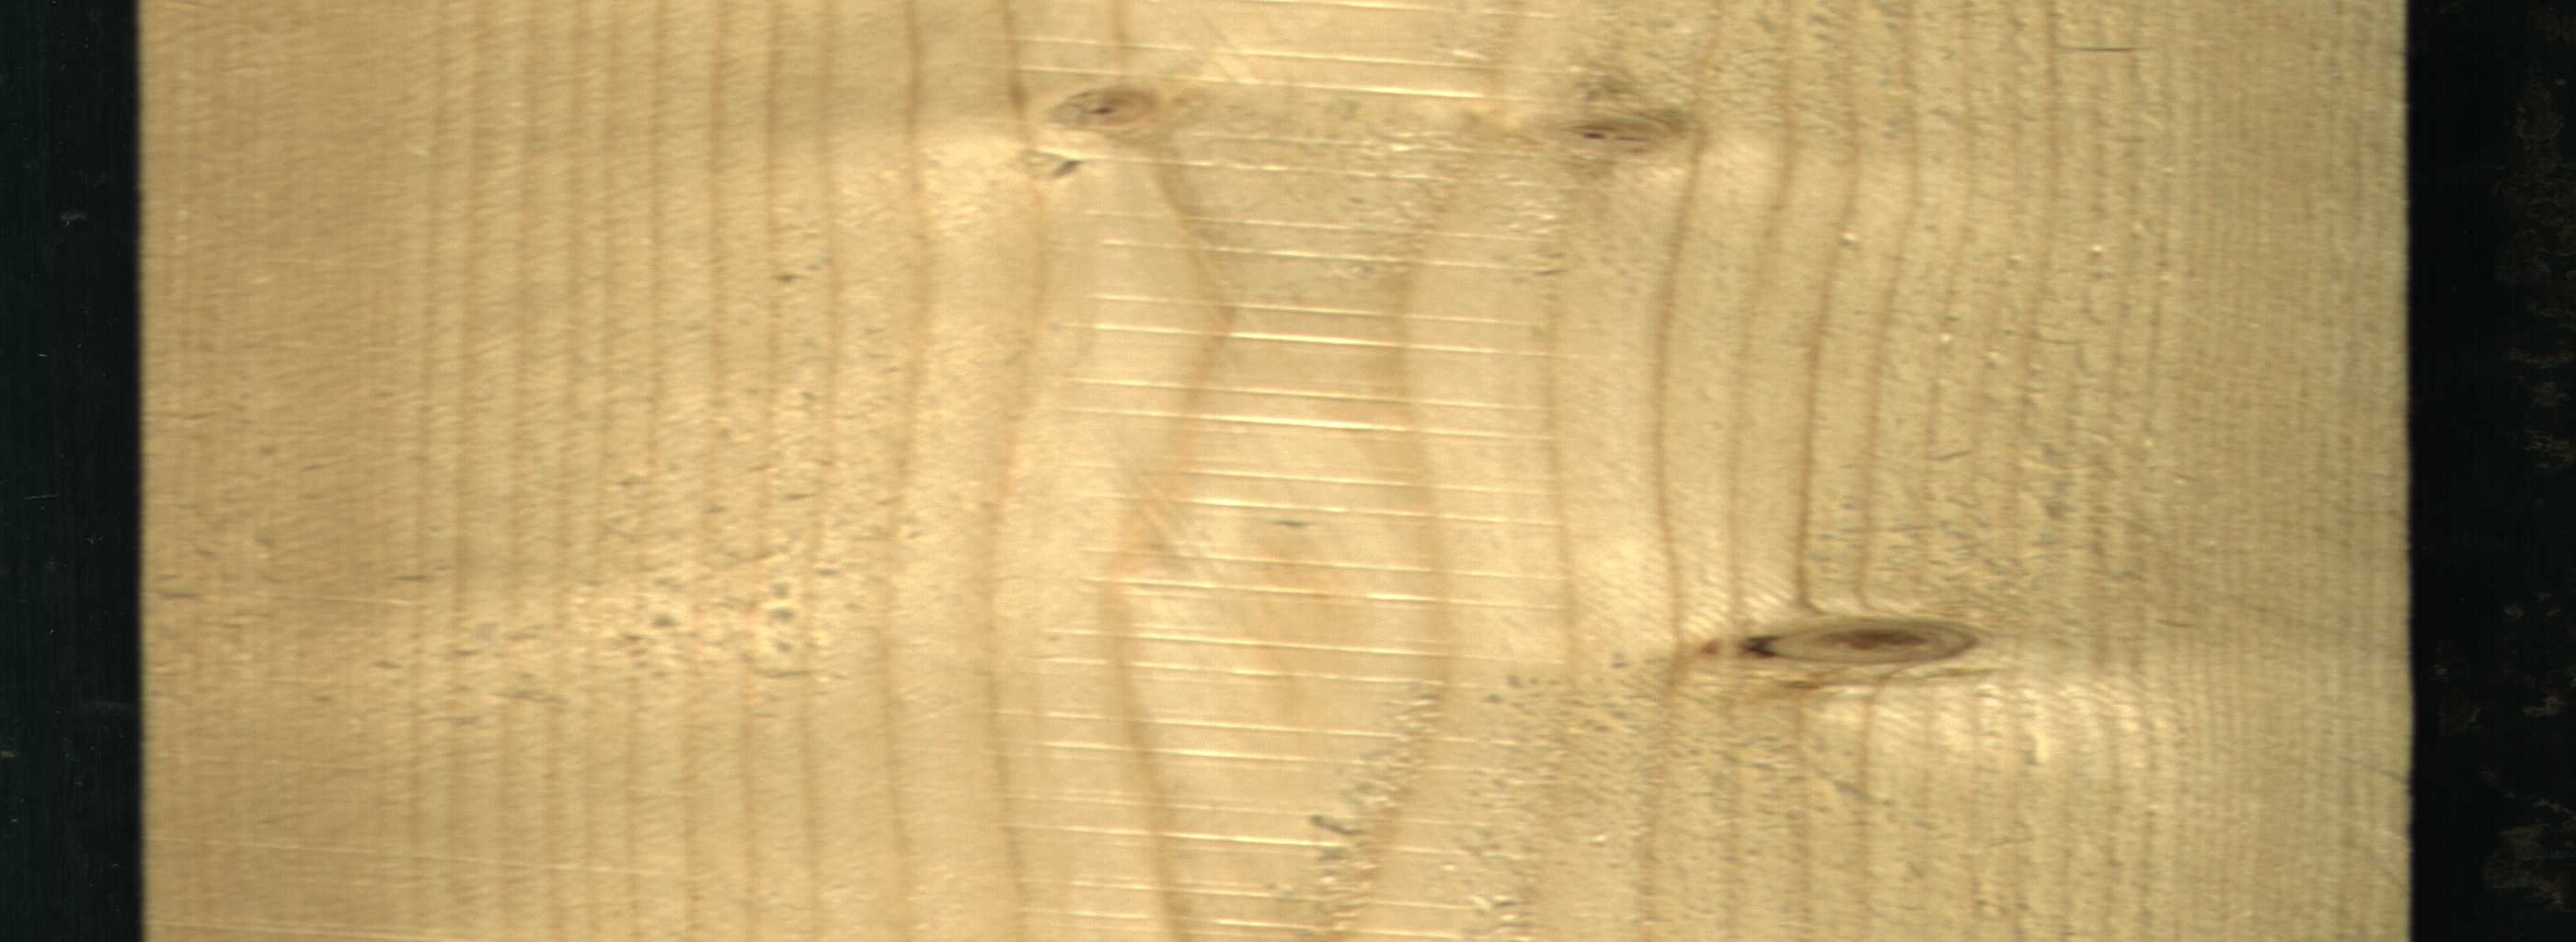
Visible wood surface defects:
Live_Knot
Live_Knot
Live_Knot